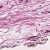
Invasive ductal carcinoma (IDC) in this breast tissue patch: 0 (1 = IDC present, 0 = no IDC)